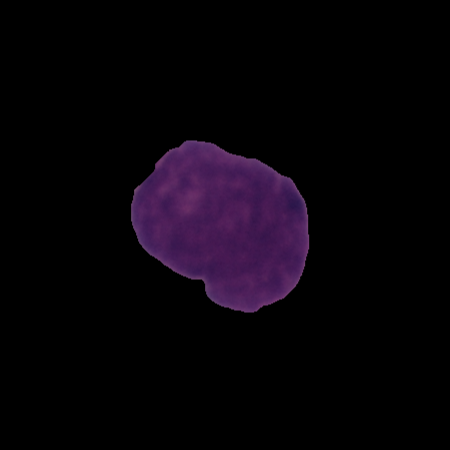
Label: cancer